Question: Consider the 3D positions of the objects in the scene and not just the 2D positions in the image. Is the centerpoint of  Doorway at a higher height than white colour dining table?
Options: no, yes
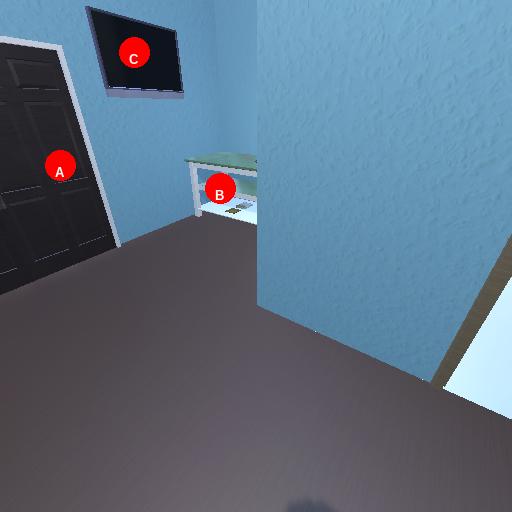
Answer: no